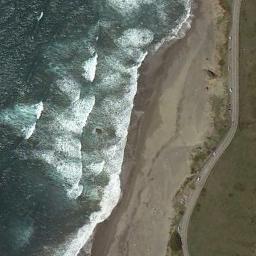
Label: beach